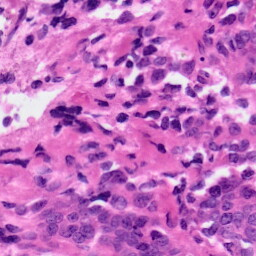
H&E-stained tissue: Ovarian